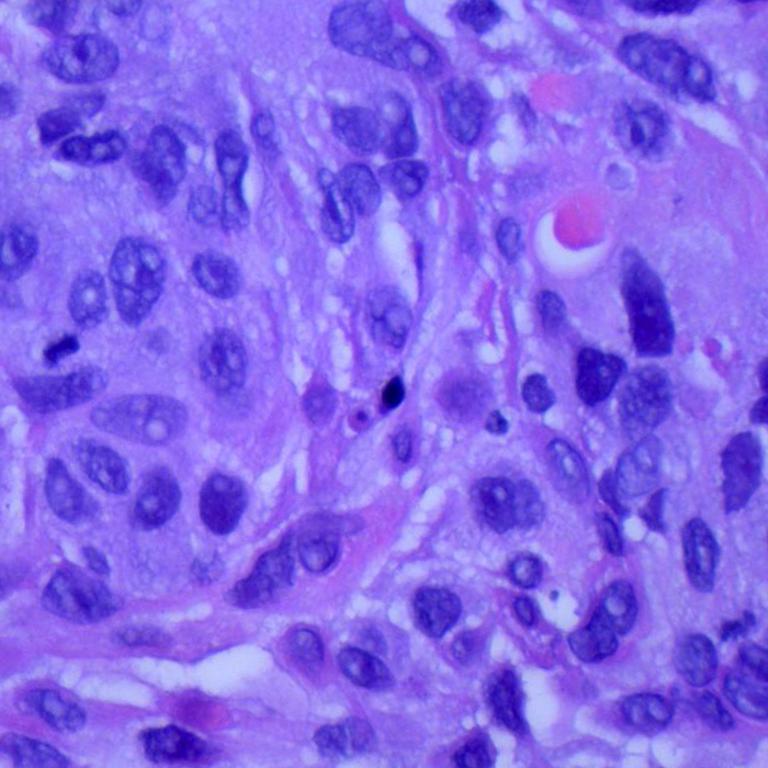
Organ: lung
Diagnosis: squamous carcinomas